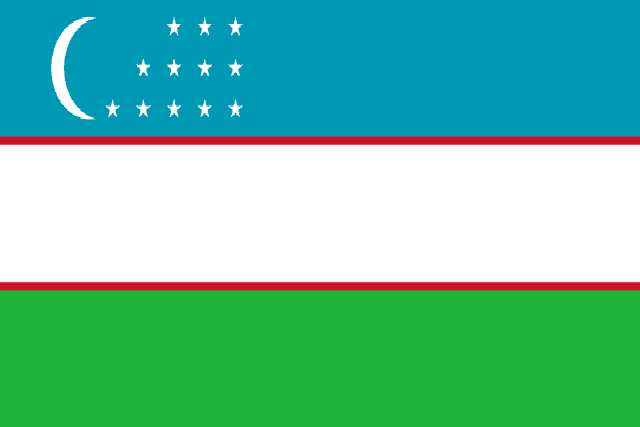
Country: Uzbekistan
Country code: uz